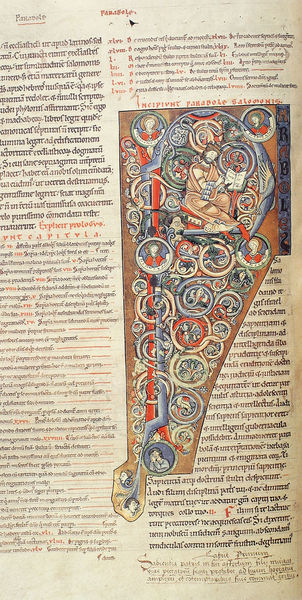
Titel: Arnsteiner Bibel
Standort: Herstellungsort: Arnstein, Kloster St. Maria uns St. Nikolaus (EU - D - Bayern)
Institution: London, British Library (BL)
Schlagwörter: blau, mann, rot, beige, bart, gold, schrift, lesen, buch, kreise, buchseite, kringel